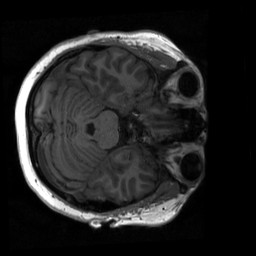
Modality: T1w
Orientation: axial
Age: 22
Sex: female
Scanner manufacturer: siemens
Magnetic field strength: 3 T
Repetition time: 2.3 s
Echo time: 0.00298 s